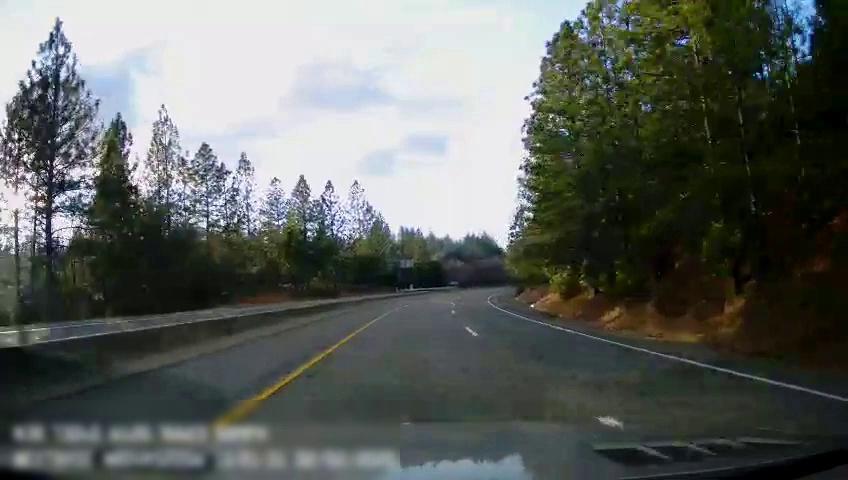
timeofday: Day
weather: Sunny
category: Drivable Space
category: Drivable Space
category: Lanes | Opposite Lane
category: Lanes | Alternate Lane
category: Lanes | Current Lane
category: Lanes | Alternate Lane